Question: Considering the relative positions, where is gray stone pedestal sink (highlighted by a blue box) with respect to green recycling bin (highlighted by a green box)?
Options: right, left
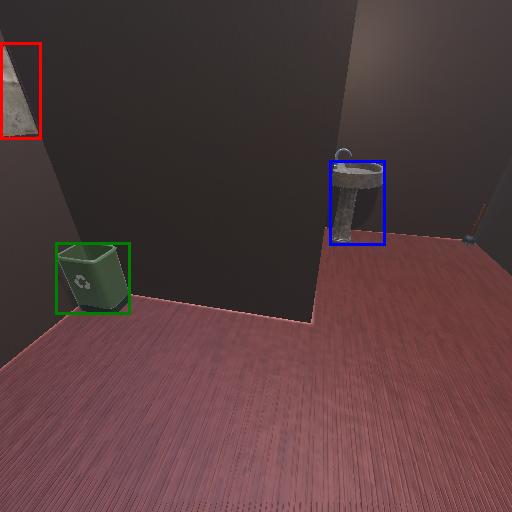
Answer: right